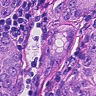
Metastatic tissue present: yes